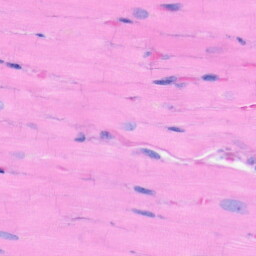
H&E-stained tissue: Heart